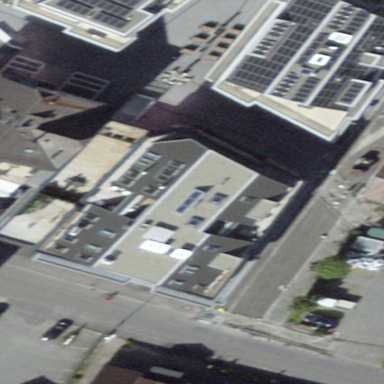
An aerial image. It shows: Image showing building with apartments.